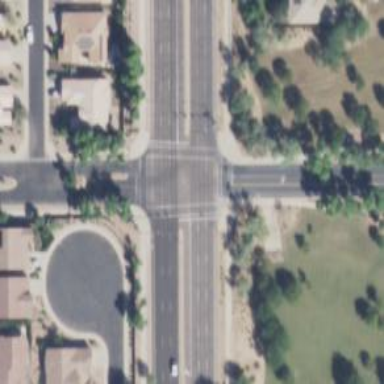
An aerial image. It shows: Crossing on the road.